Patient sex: F
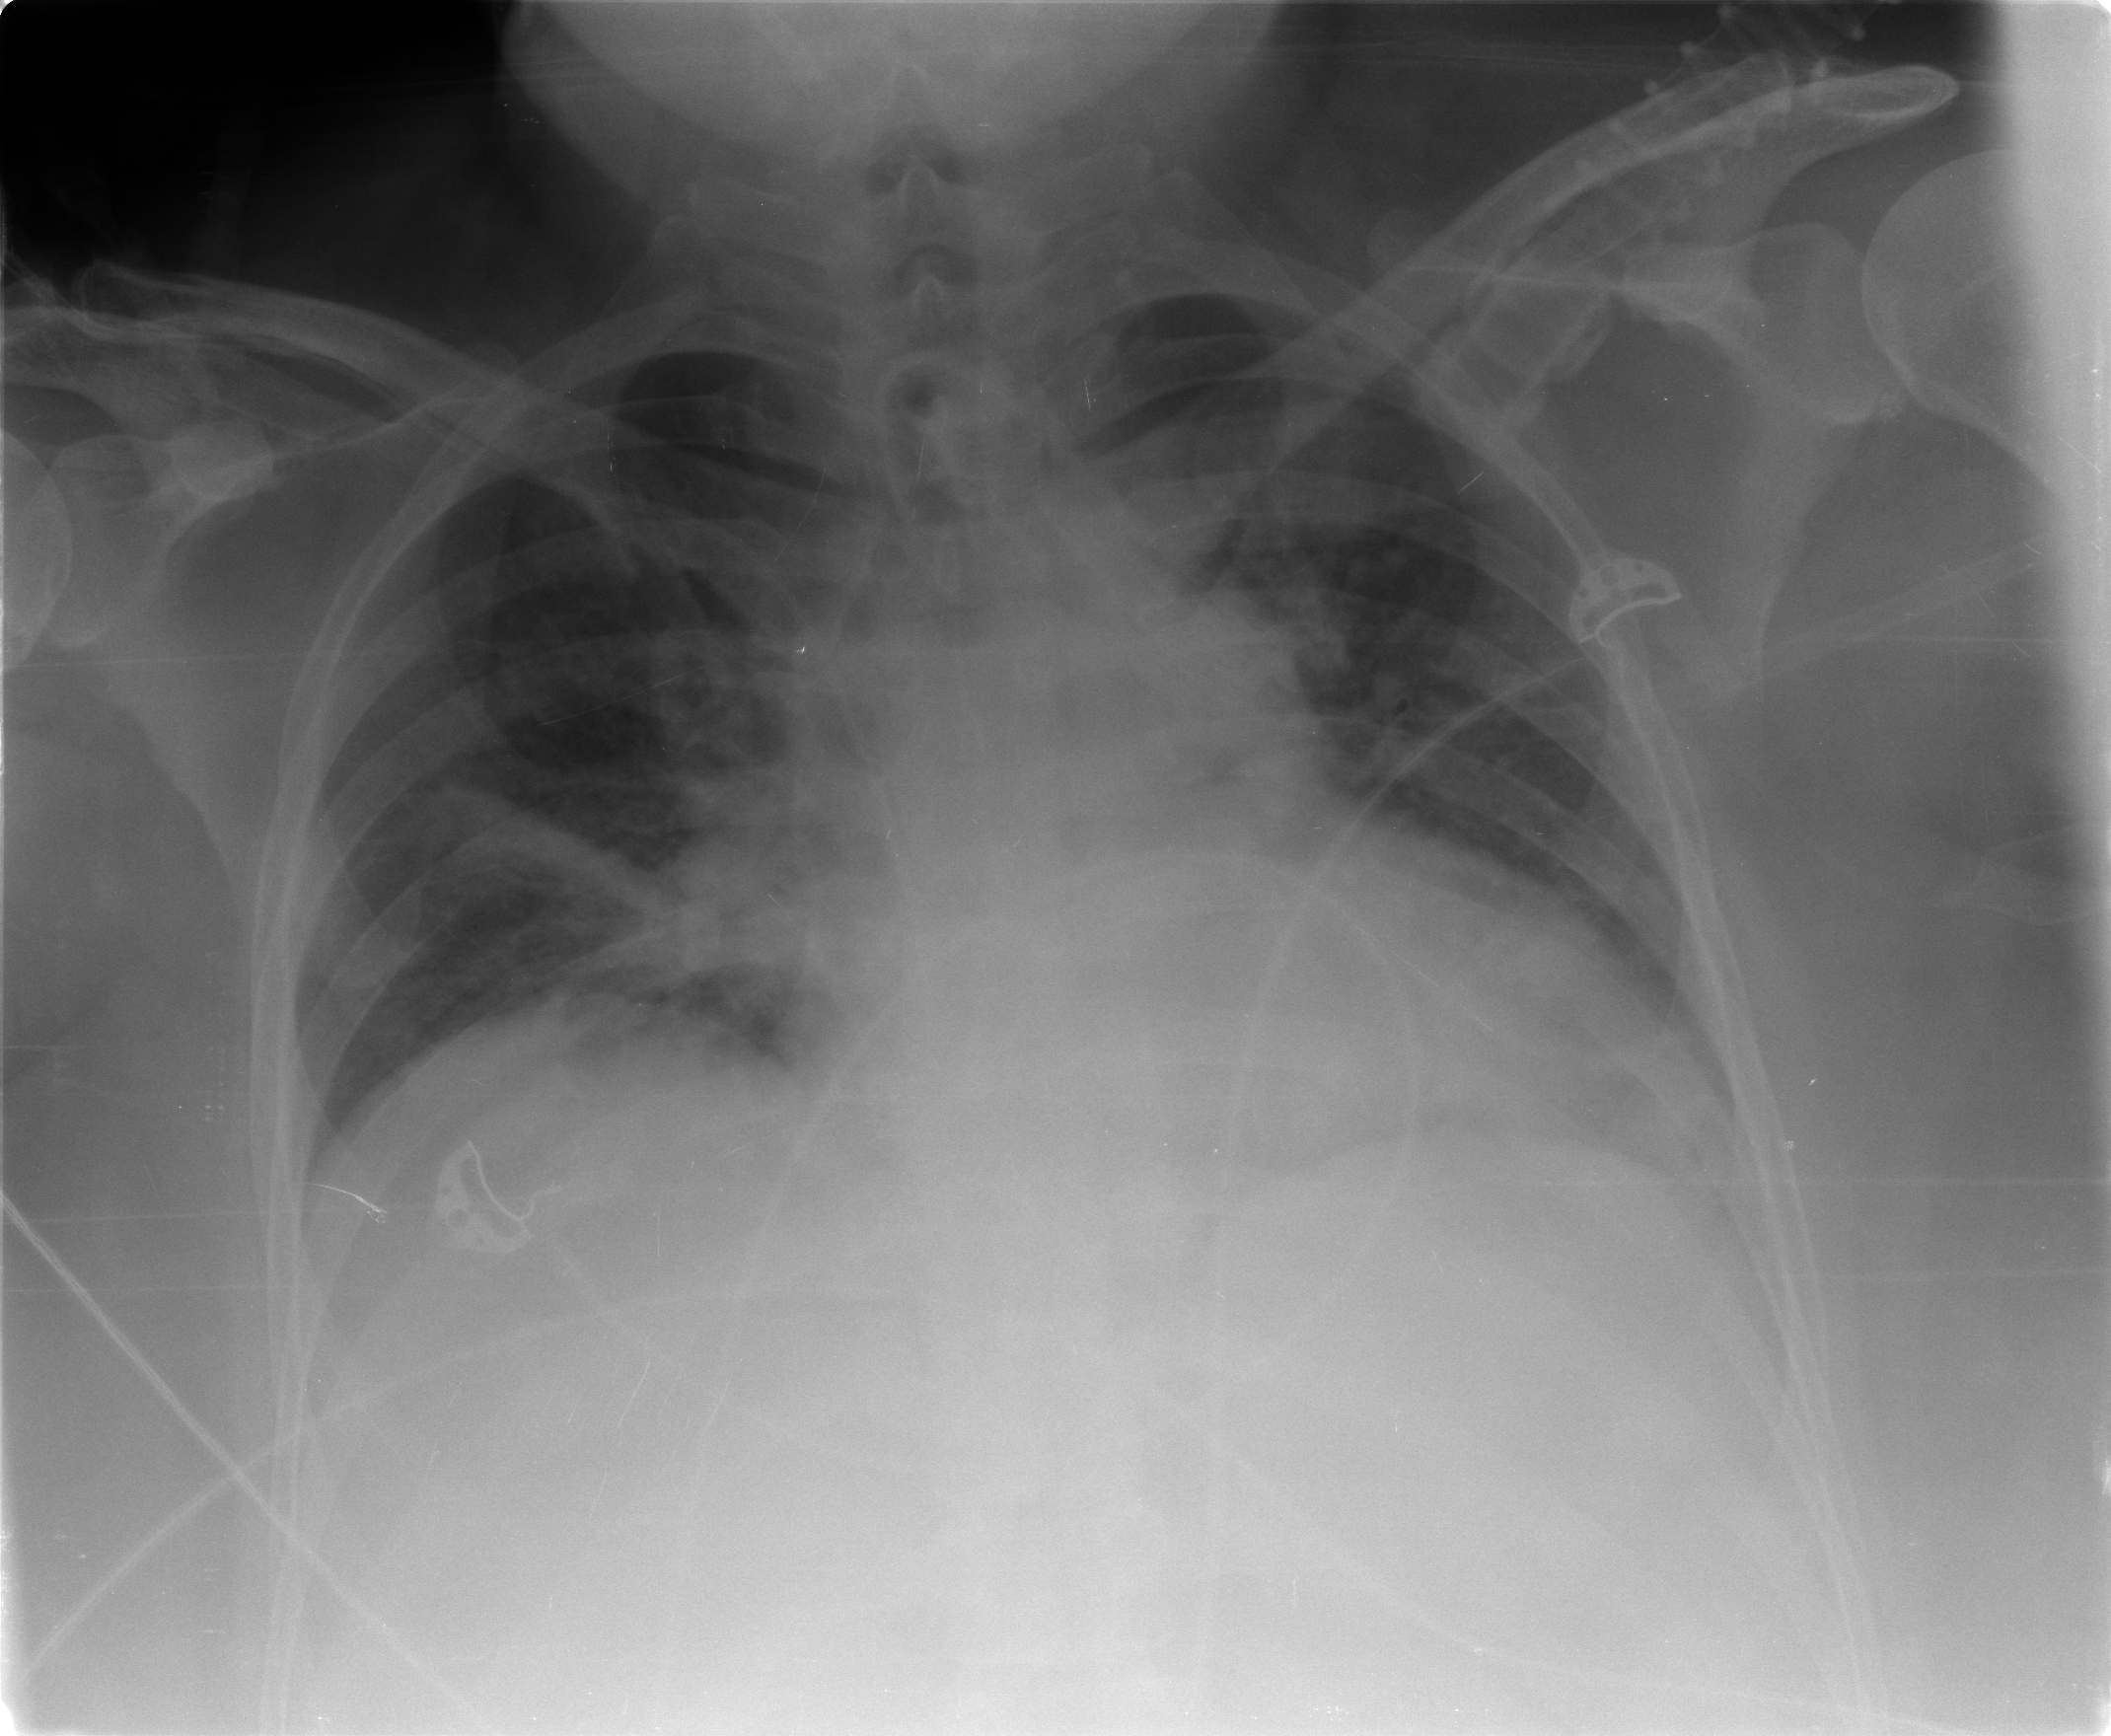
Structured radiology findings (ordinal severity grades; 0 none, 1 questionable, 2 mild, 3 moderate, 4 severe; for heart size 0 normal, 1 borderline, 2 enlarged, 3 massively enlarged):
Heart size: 2
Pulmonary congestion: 2
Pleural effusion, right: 0
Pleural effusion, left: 0
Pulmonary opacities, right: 0
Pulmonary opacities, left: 0
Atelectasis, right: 2
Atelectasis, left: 2